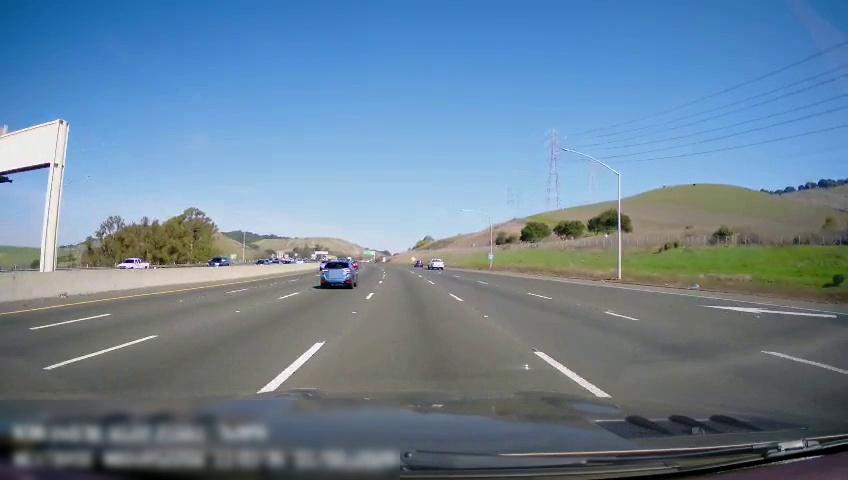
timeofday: Day
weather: Sunny
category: Drivable Space
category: Vehicles | SUV
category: Vehicles | Car
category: Vehicles | Truck
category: Vehicles | Truck
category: Vehicles | SUV
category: Lanes | Alternate Lane
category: Lanes | Alternate Lane
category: Lanes | Alternate Lane
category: Lanes | Current Lane
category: Lanes | Current Lane
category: Lanes | Alternate Lane
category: Lanes | Alternate Lane